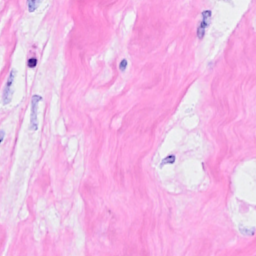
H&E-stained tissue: Breast